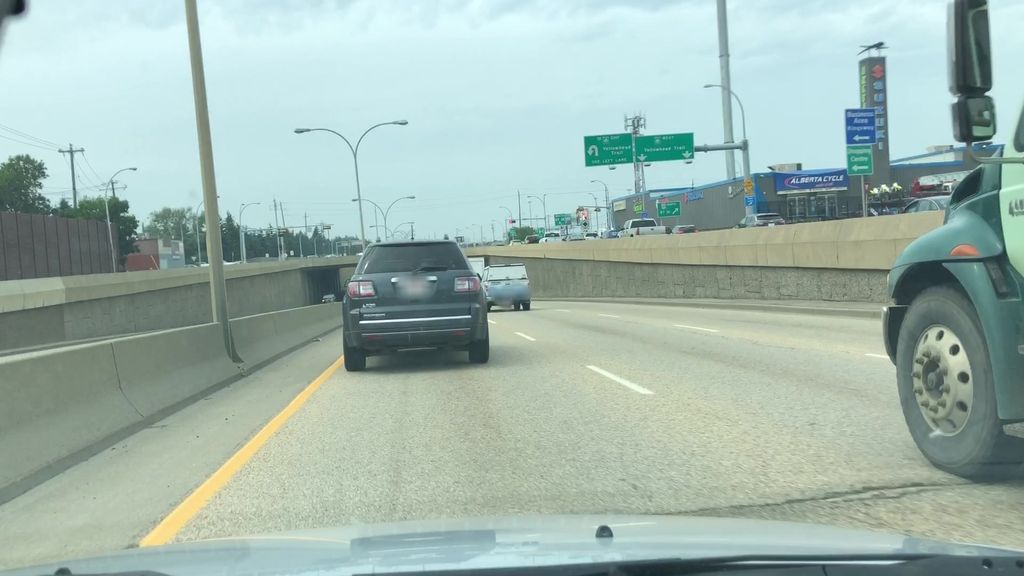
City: edmonton